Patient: sex M, age 26
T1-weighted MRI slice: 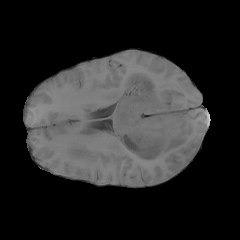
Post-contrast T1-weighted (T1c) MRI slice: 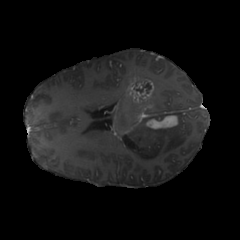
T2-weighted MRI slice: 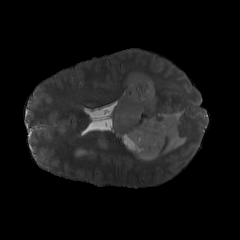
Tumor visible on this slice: yes
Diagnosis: Astrocytoma, IDH-mutant
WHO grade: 4